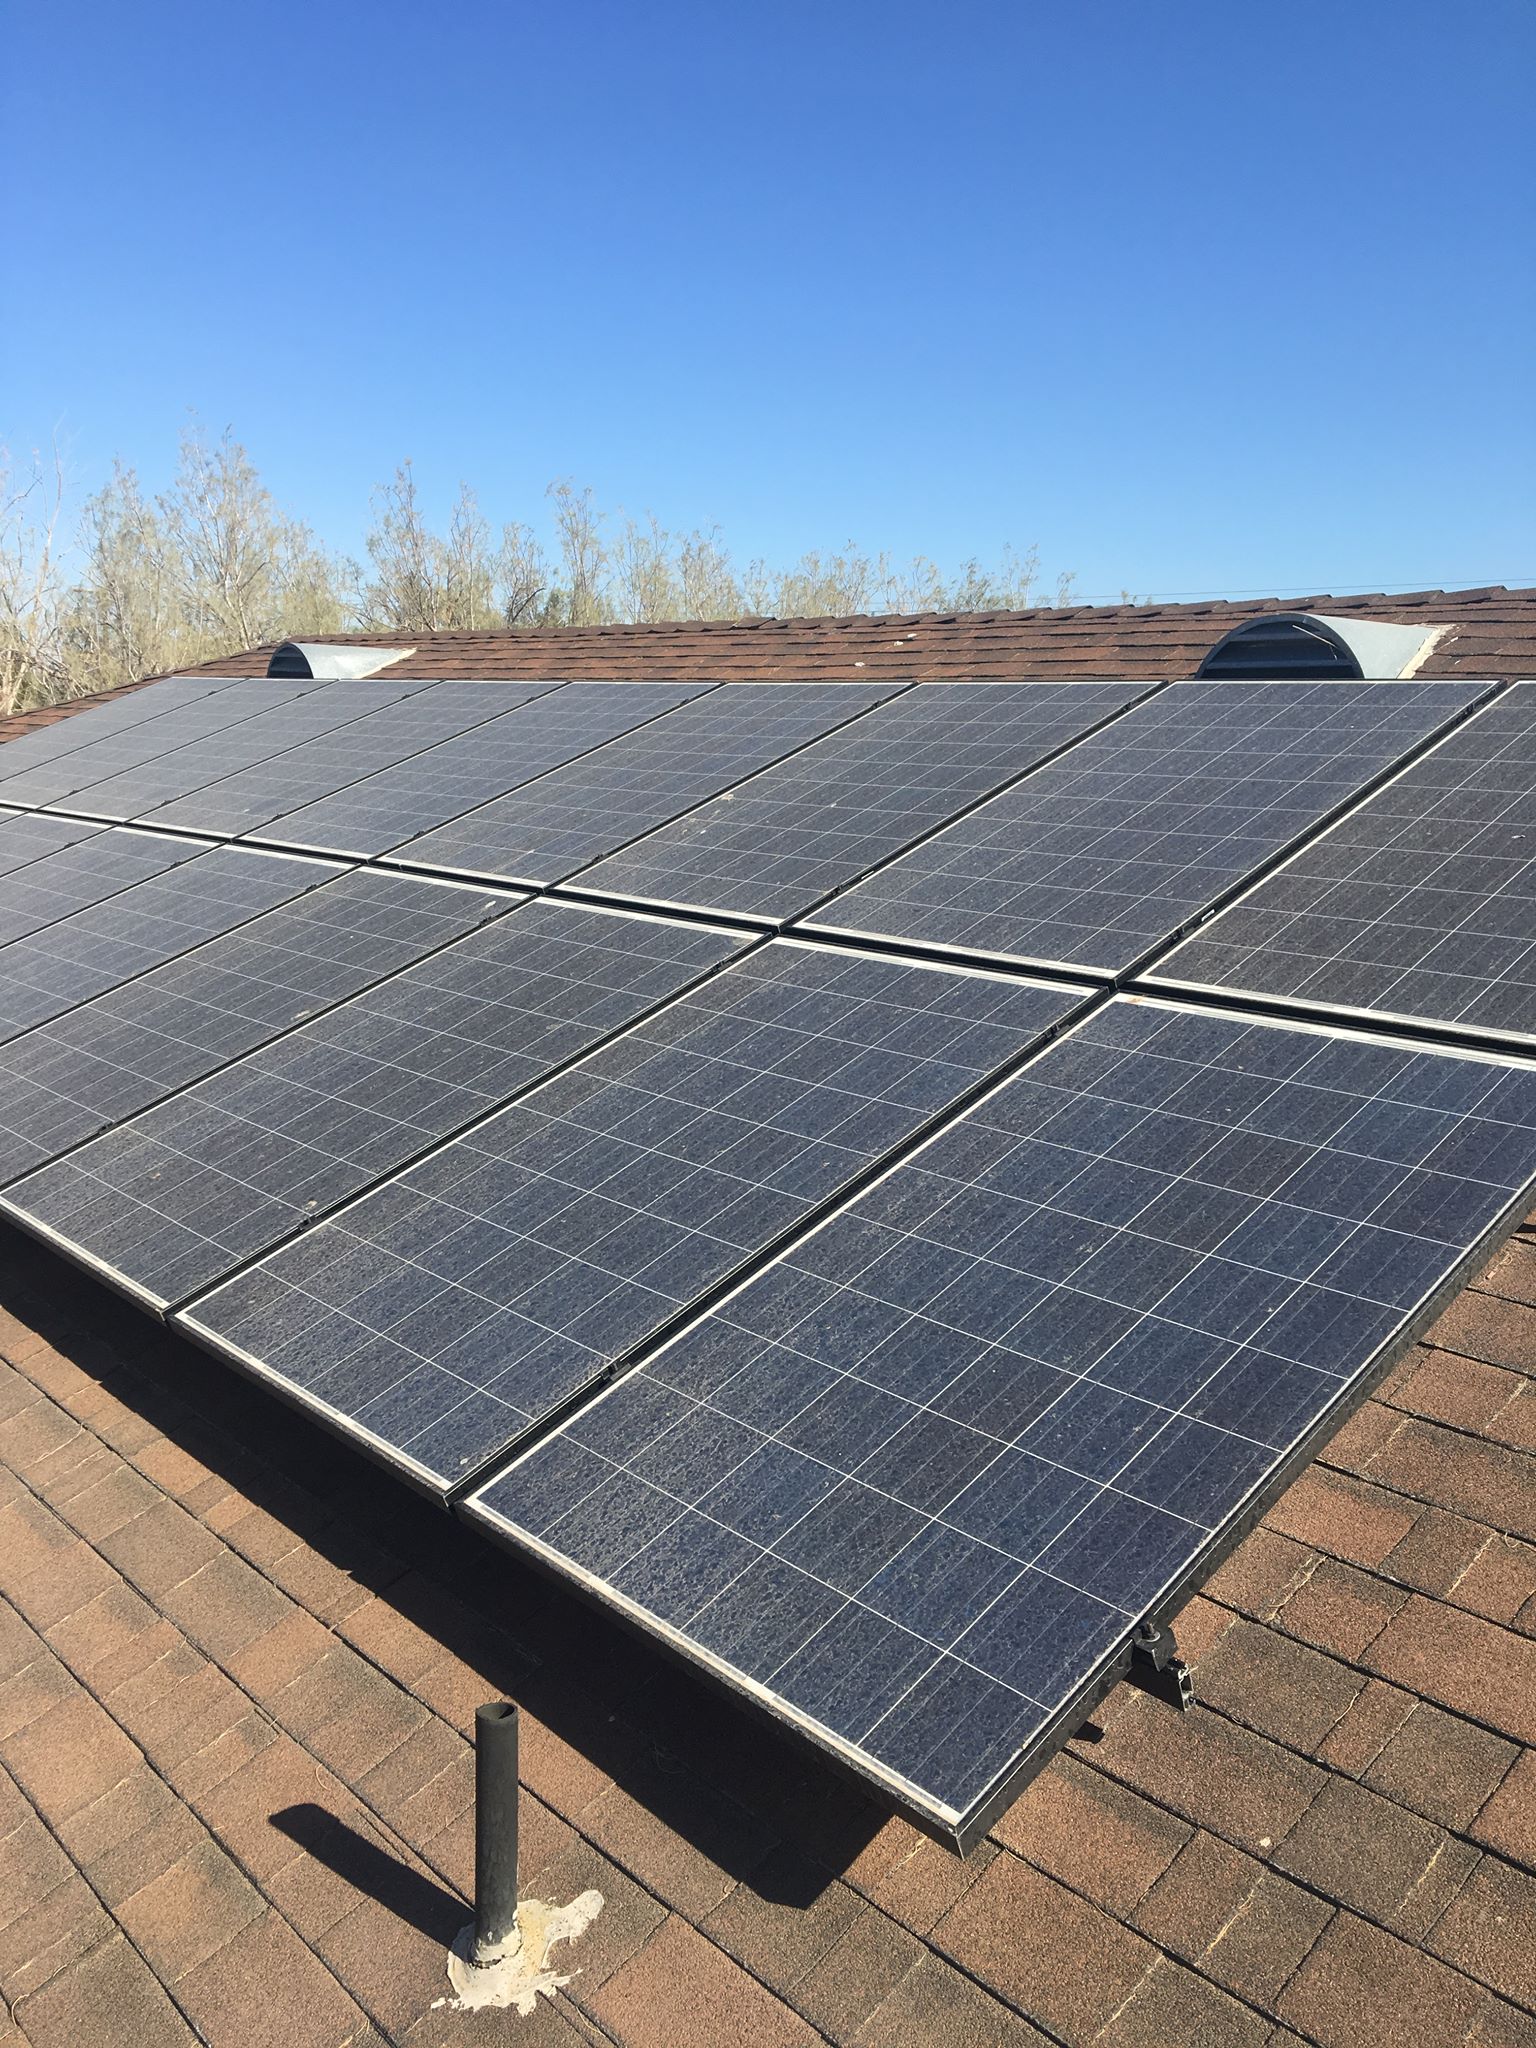
Label: Dusty